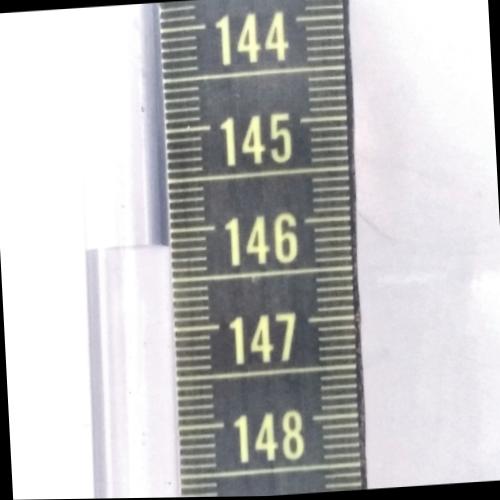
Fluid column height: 146.2 cm